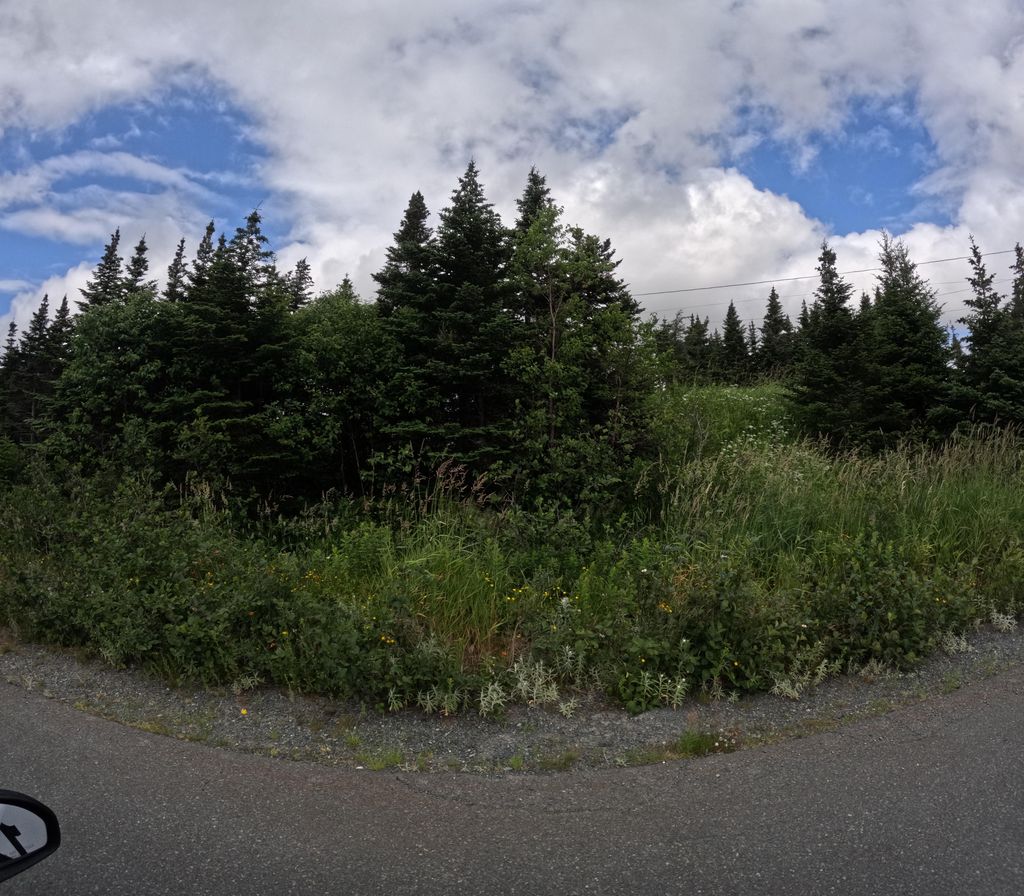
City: st_johns